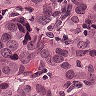
Metastatic tissue present: yes